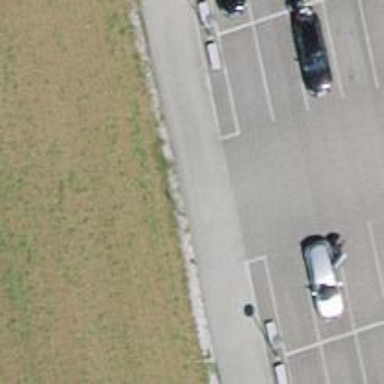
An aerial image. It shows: Paved parking aisle serving as service road.